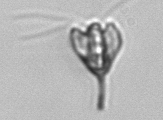
Label: Pyramimonas_longicauda